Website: home-depot
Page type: account-dashboard
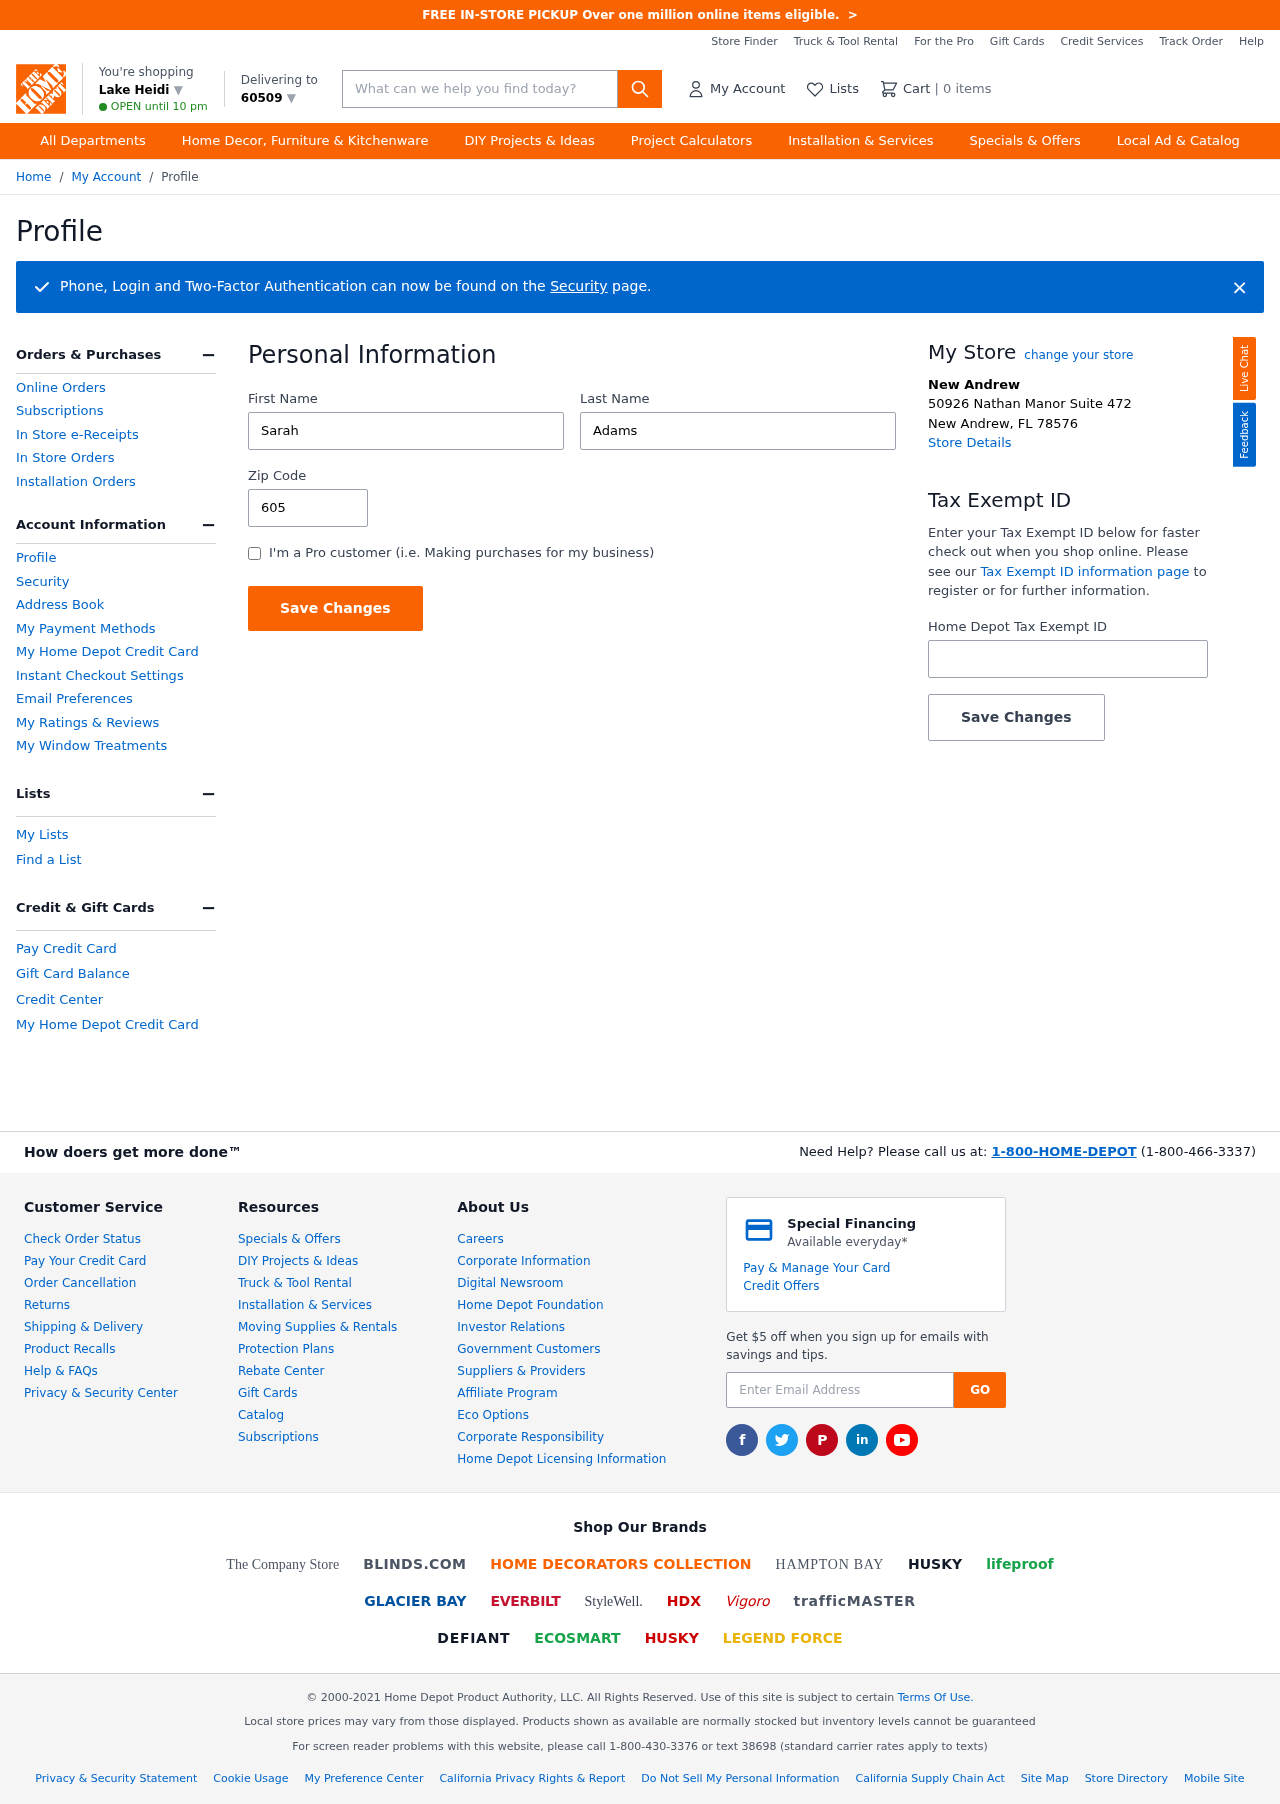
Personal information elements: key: PII_CITY
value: Lake Heidi ▼
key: PII_FIRSTNAME
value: Sarah
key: PII_LASTNAME
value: Adams
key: PII_LOCATION1_CITY
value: New Andrew
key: PII_LOCATION1_CITY_STATE_ZIP
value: New Andrew, FL 78576
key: PII_LOCATION1_STREET
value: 50926 Nathan Manor Suite 472
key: PII_POSTCODE
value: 60509 ▼
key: PII_POSTCODE
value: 60509
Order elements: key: ORDER_NUM_ITEMS
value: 0
Search elements: key: HEADER_SEARCH
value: What can we help you find today?